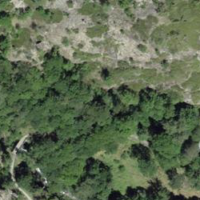
EUNIS habitat code: 23
Species observed at this site:
Reduvius personatus
Atherix marginata
Distoleon tetragrammicus
Noctua comes
Pyrausta aurata
Mantis religiosa
Isotrias rectifasciana